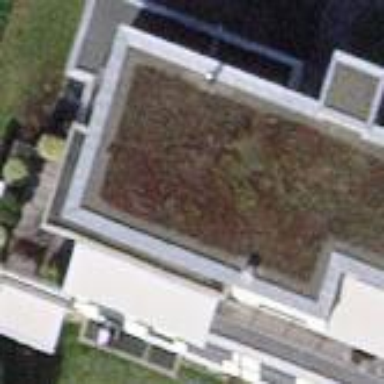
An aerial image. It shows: Apartment building with flat roof.